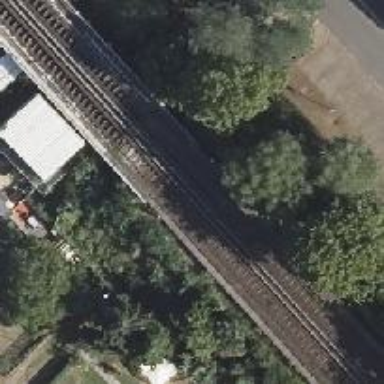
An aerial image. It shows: Bridge with electrified bottom rail tracks.